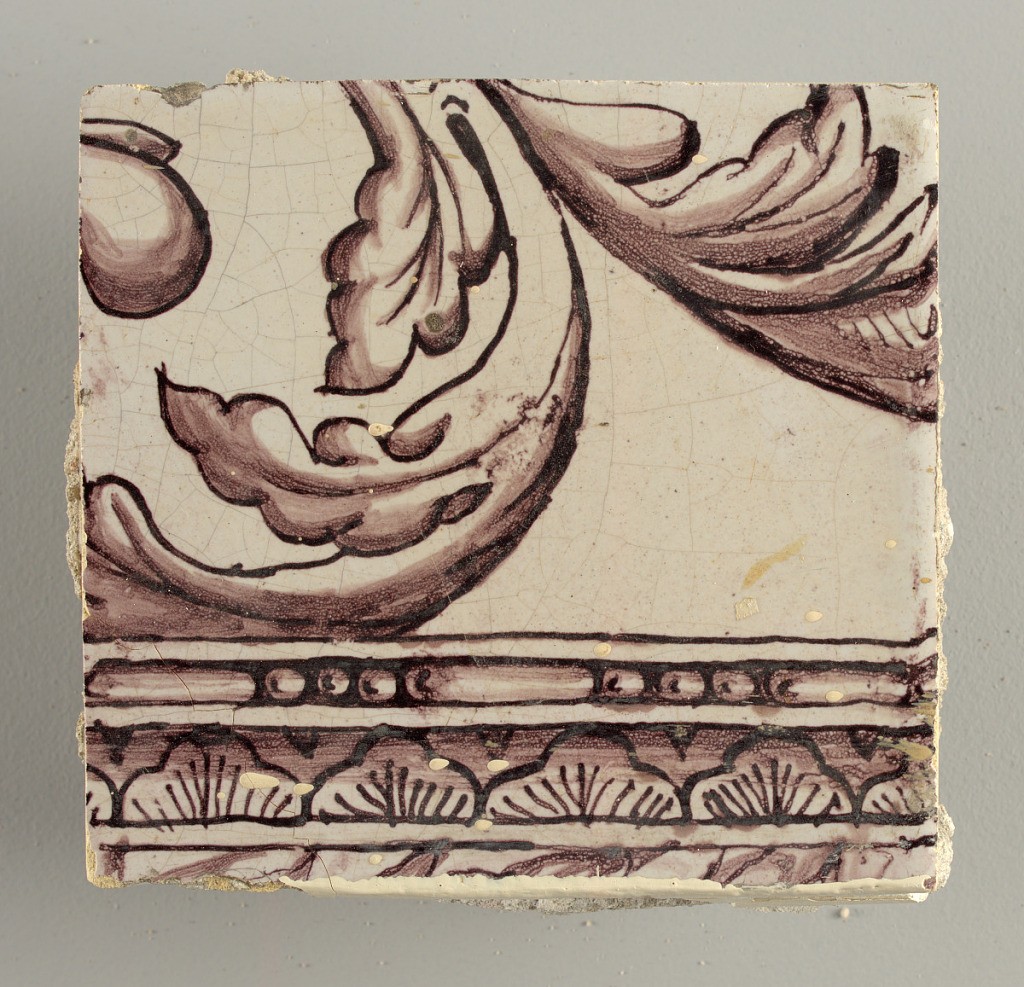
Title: Wall facing
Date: ca. 1725
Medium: tin-glazed earthenware, underglaze
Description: Two vertical rectangles, twenty-three tiles high.  A) Nine tiles wide at top; seven tiles wide at bottom.  B) Ten and one-half tiles wide.

Arabesque design of foliage.  A) with centered figure of Justice under a canopy.  B) with centered urn.